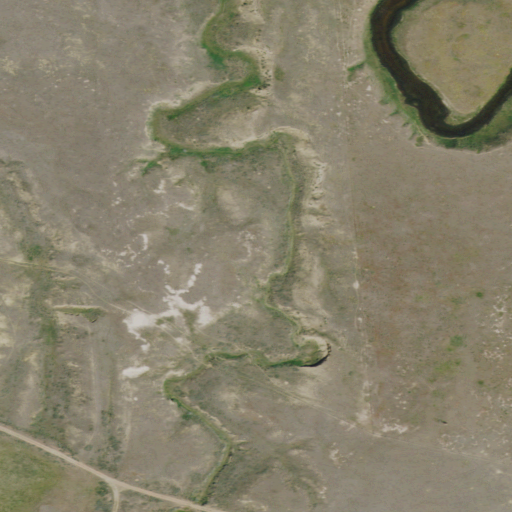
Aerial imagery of valley in Montana named Mull Draw containing only grassland